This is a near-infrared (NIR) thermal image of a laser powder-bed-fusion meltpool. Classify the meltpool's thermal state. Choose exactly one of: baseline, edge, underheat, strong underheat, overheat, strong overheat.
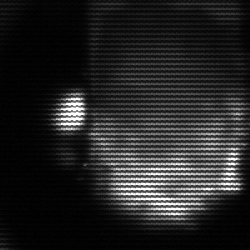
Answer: baseline